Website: apple
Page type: address-validator
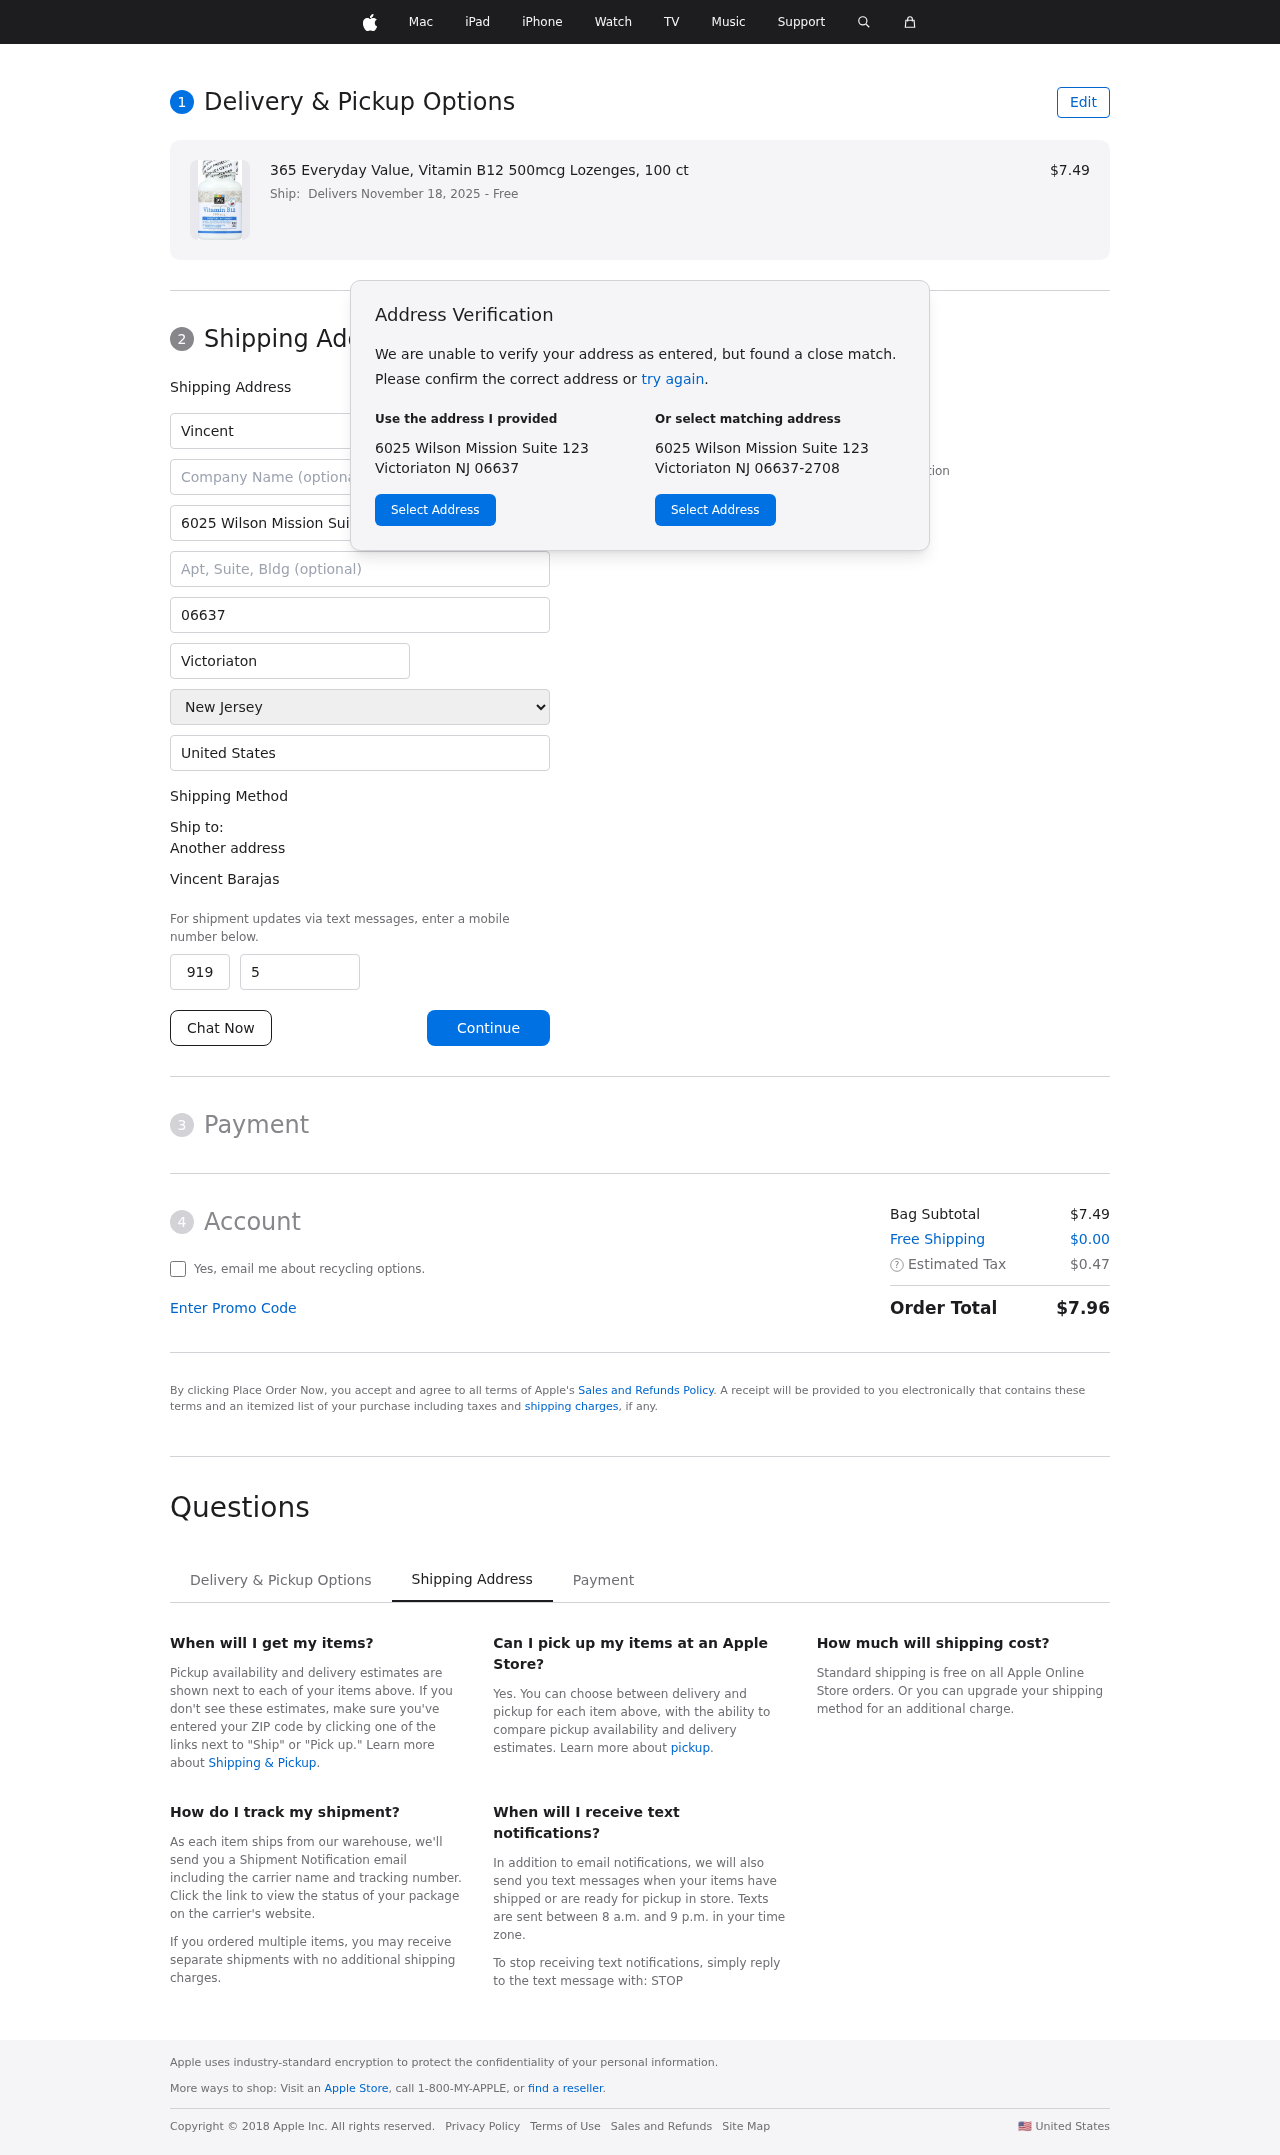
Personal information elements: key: PII_CITY
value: Victoriaton
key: PII_COUNTRY
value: United States
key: PII_FIRSTNAME
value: Vincent
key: PII_FULLNAME
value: Vincent Barajas
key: PII_LASTNAME
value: Barajas
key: PII_PHONE_AREA
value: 919
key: PII_PHONE_SUFFIX
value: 5247
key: PII_POSTCODE
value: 06637
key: PII_STATE
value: New Jersey
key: PII_STREET
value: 6025 Wilson Mission Suite 123
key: PII_CITY_STATE_ZIP
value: Victoriaton NJ 06637
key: PII_STATE_ABBR
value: NJ
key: PII_POSTCODE_FULL
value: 06637
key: PII_POSTCODE_NUMERIC
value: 6637
Product elements: key: PRODUCT1_NAME
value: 365 Everyday Value, Vitamin B12 500mcg Lozenges, 100 ct
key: PRODUCT1_PRICE
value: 7.49
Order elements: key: ORDER_DELIVERY_DATE
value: Delivers November 18, 2025
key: ORDER_SUBTOTAL
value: $7.49
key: ORDER_SHIPPING_COST
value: $0.00
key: ORDER_TAX
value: $0.47
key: ORDER_TOTAL
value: $7.96